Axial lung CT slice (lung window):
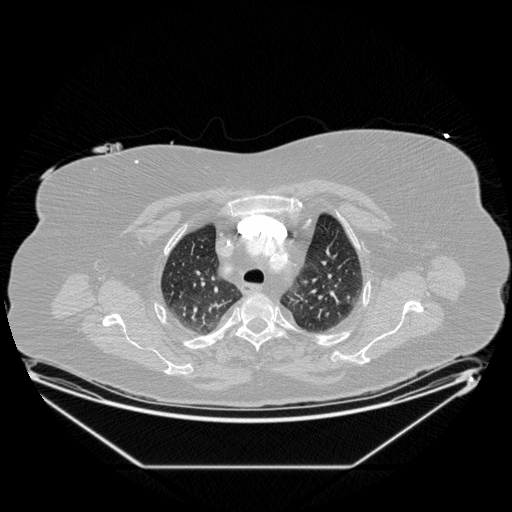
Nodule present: no